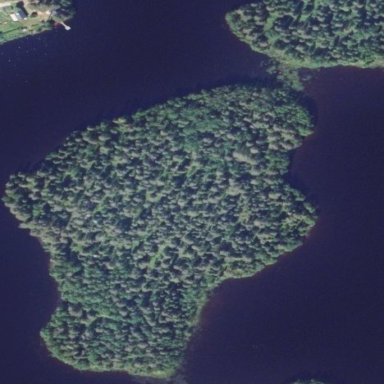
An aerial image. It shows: Island.